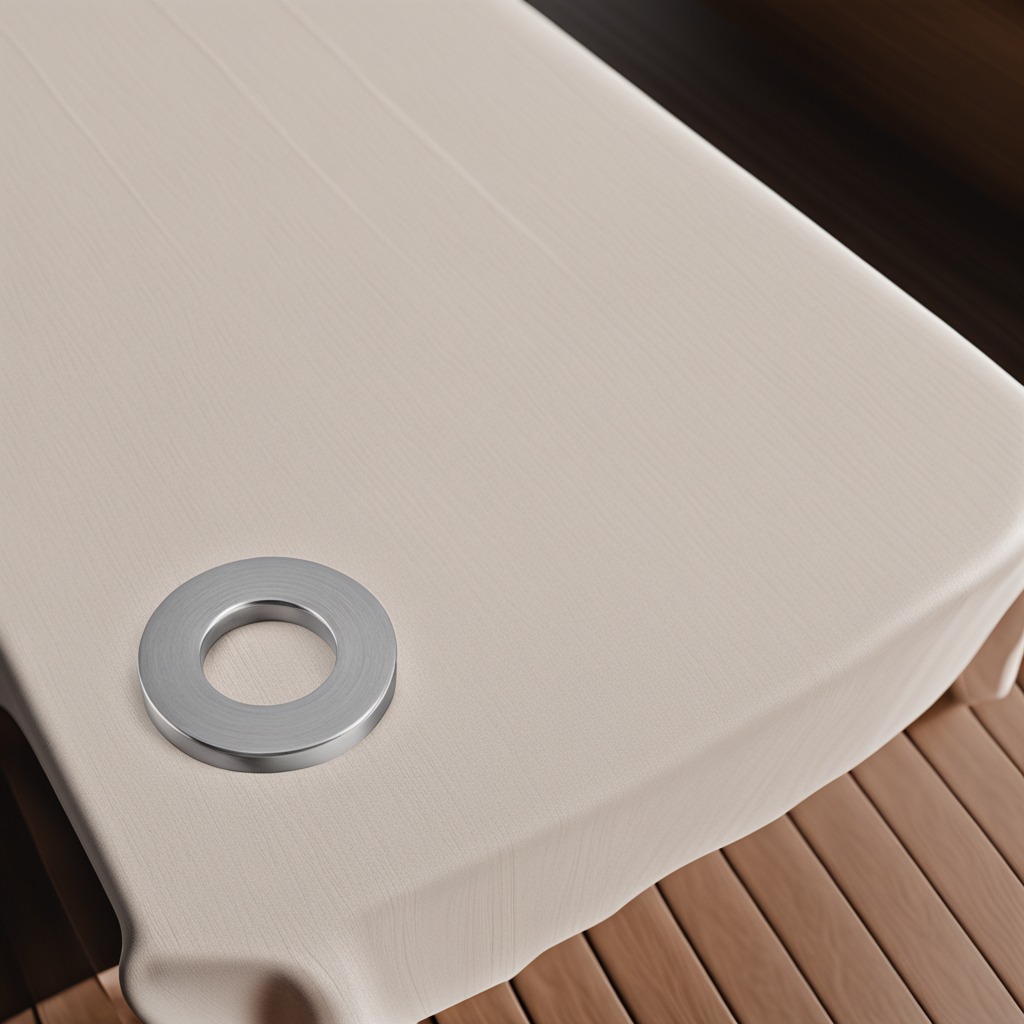
A flat metal washer lies on a wooden table.